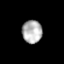
Tissue: skin
Cell type: Epithelial cells
Senescence score: 0.2479
Nuclear area (px): 450
Mean DAPI intensity: 177.207